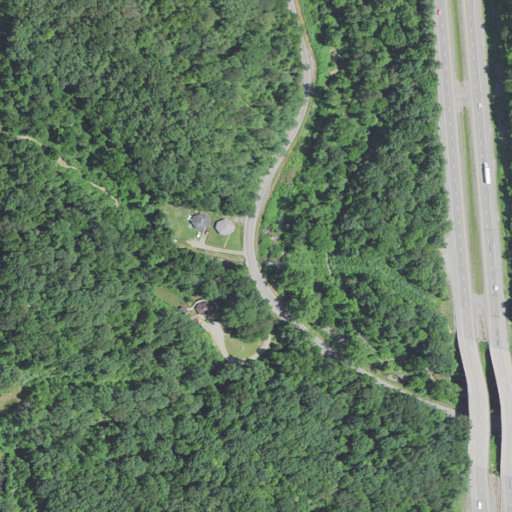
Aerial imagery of valley in West Virginia named Sweetwood Hollow containing deciduous forest, open development, low intensity development, medium intensity development, evergreen forest, mixed forest, high intensity development, grassland, and pasture